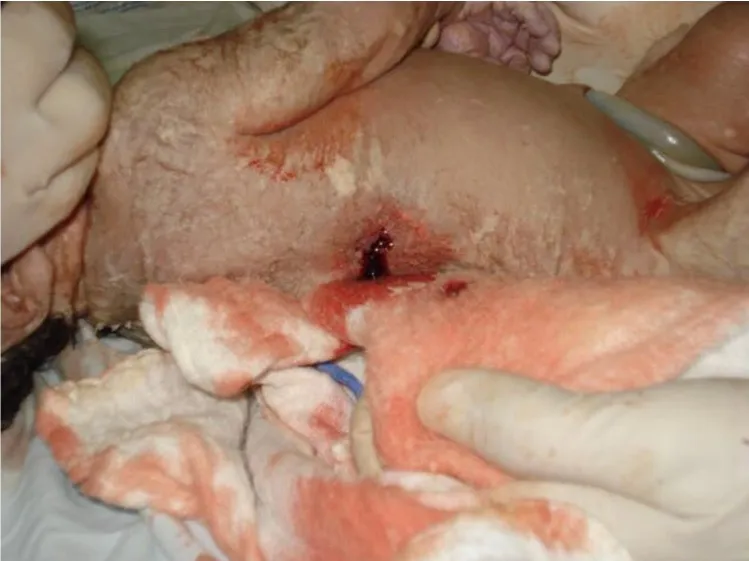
(C): Penetrating entry wound in the infant's right thoracoabdominal region.
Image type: medical_photograph (other_medical_photograph)